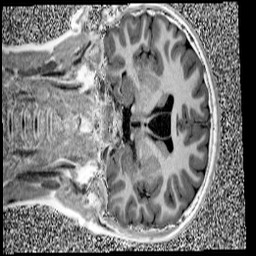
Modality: UNIT1
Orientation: coronal
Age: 11
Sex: male
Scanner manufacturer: siemens
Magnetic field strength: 3 T
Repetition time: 4 s
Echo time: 0.00299 s